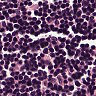
Metastatic tissue present: no